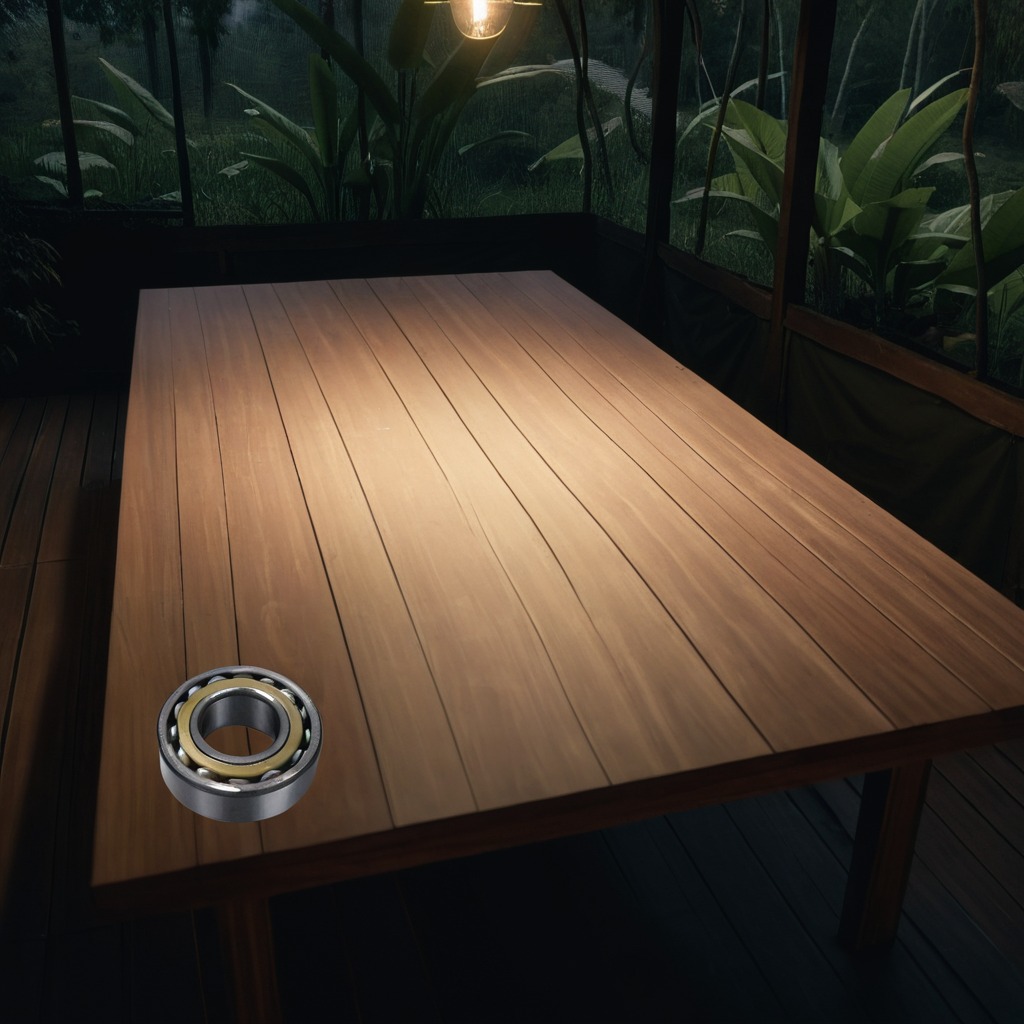
A metal ball bearing is lying on a wooden table inside a jungle field workshop tent at night.